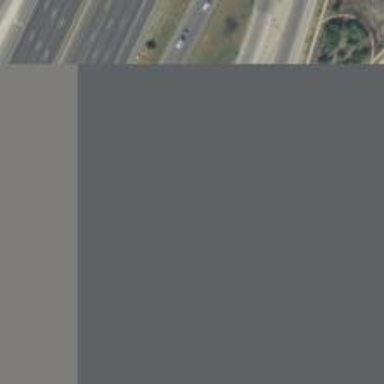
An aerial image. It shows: Secondary link road with asphalt surface.